Interaction volume radius: 10 \u00c5
Interaction volume height: 20 \u00c5
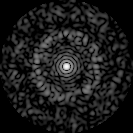
Disorder parameter: 0.8283